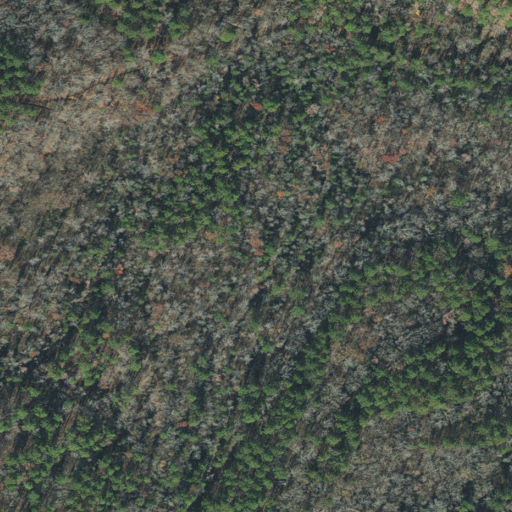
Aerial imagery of valley in Arkansas named Dripping Springs Hollow containing deciduous forest, evergreen forest, and mixed forest